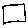
Label: square